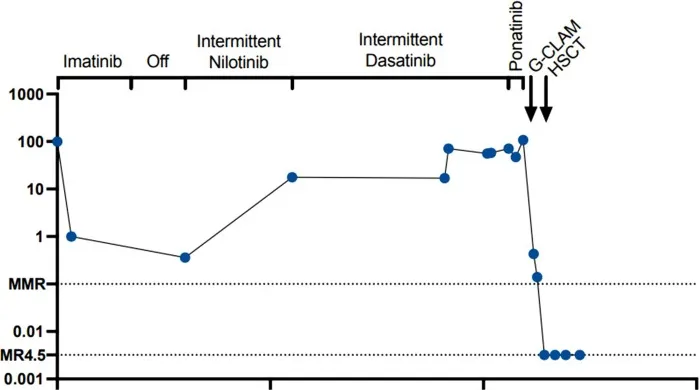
BCR-ABL1 levels through disease course.
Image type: chart (chart)